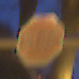
Verkehrszeichen: Stop
Umgebung: Outdoor, Urban
Tageszeit: Night
Wetter: Clear
Licht: Artificial
Jahreszeit: NotSpecified
Kontrast: HighContrast